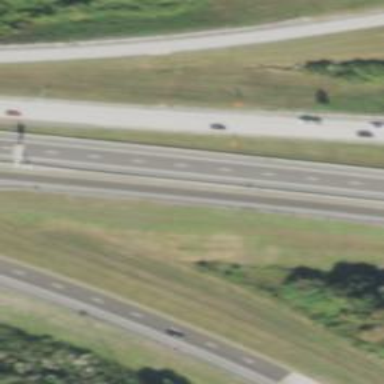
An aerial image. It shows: Trumpet-shaped motorway link with asphalt surface.